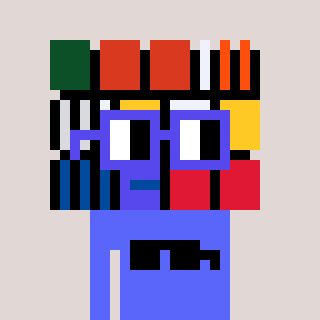
a pixel art character with square blue glasses, a abstract-shaped head and a purple-colored body on a warm background